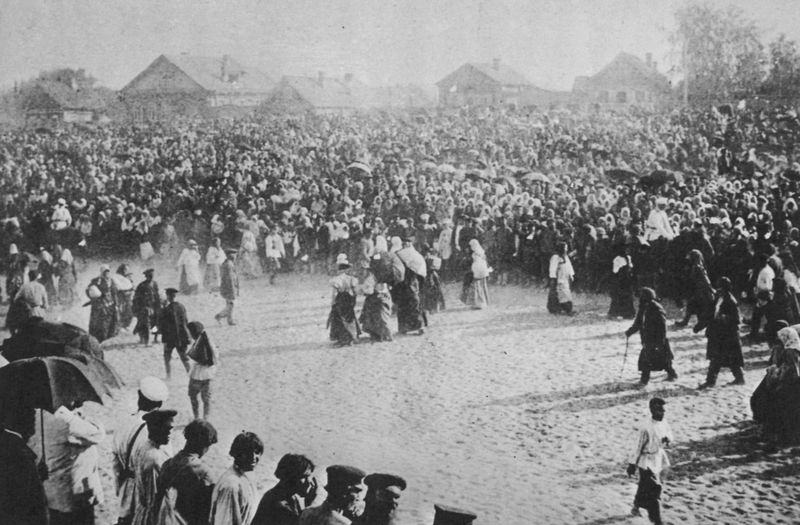
Titel: Szene aus russischen Provinzstädten
Künstler: Russischer Photograph
Standort: Paris
Institution: Société de Géographie Française
Schlagwörter: baum, himmel, mann, schatten, umhang, weiß, bäume, frauen, menschen, sand, stadt, frau, grau, hut, hüte, kleider, männer, schwarz, straße, dach, gebäude, haus, regenschirm, schirm, sonnenschirm, masse, menge, rock, versammlung, alt, mützen, feld, häuser, adel, bauern, stock, sommer, gehstock, röcke, zuschauer, bäuerin, russland, dorf, dächer, nebel, weis, platz, soldaten, arena, schauspiel, foto, fotografie, auflauf, schirme, staub, menschenmenge, weise, schwaz, sonnenschirme, fussabdrücke, abdrücke, freier platz, sonnenschrime